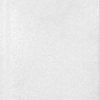
Label: dusty